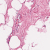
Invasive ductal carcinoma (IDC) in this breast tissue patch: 0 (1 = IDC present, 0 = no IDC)